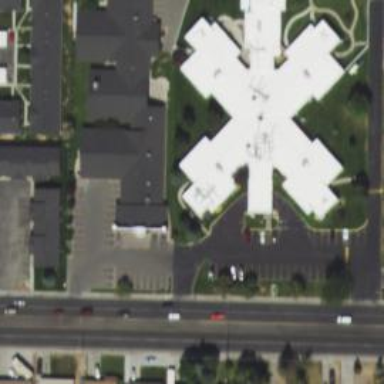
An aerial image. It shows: Healthcare clinic.